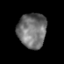
Tissue: prostate
Cell type: T cells
Senescence score: 0.2915
Nuclear area (px): 970
Mean DAPI intensity: 113.431